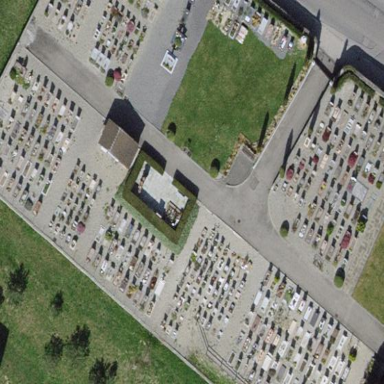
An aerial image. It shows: Graveyard.